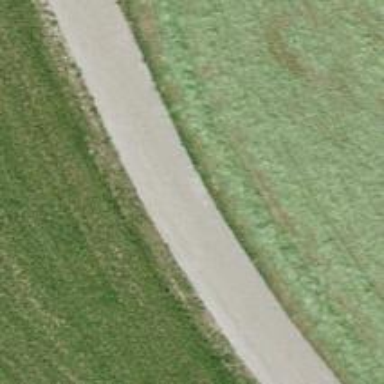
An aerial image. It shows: Track with grade2 tracktype.